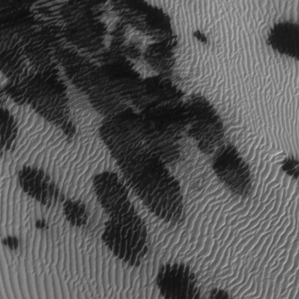
Label: frost